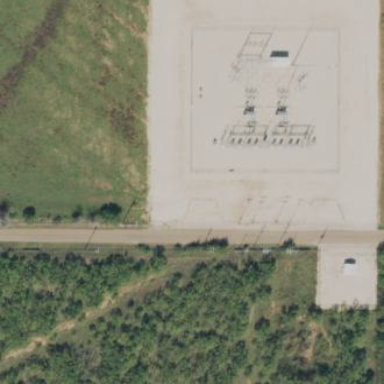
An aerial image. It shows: There is distribution substation enclosed by fence.